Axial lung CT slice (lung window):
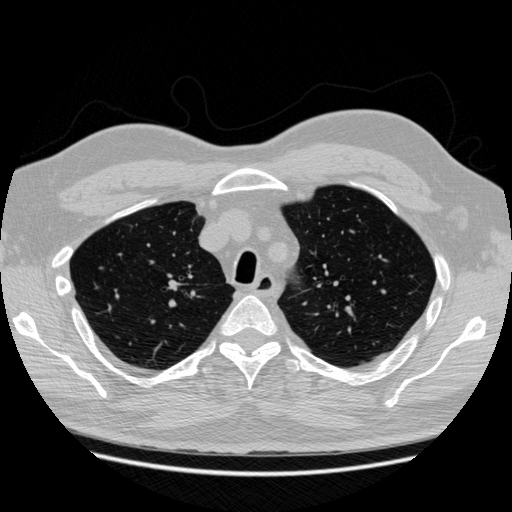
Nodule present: no